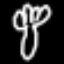
Label: fork